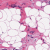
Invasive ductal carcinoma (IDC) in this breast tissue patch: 1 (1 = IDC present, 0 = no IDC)